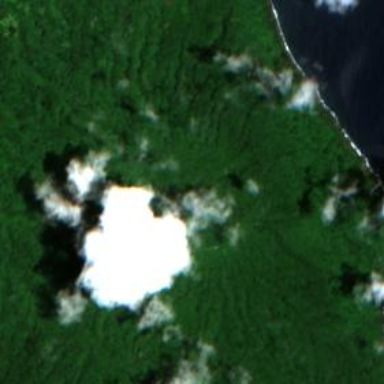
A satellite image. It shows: Majestic volcano in its natural form.